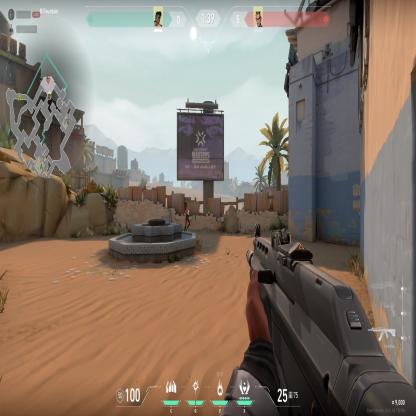
Label: enemy